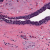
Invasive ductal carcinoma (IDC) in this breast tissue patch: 0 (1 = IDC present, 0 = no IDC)